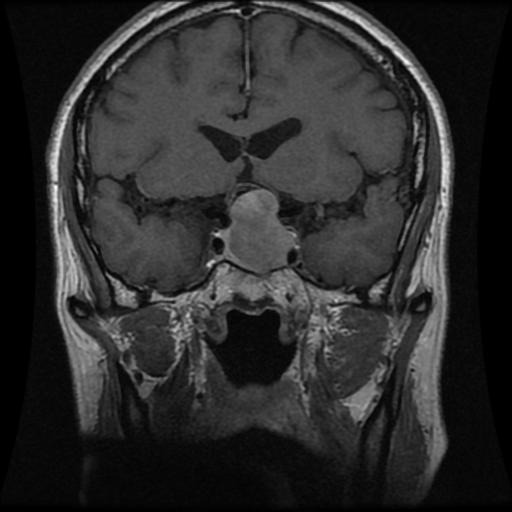
Label: pituitary